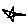
Label: star